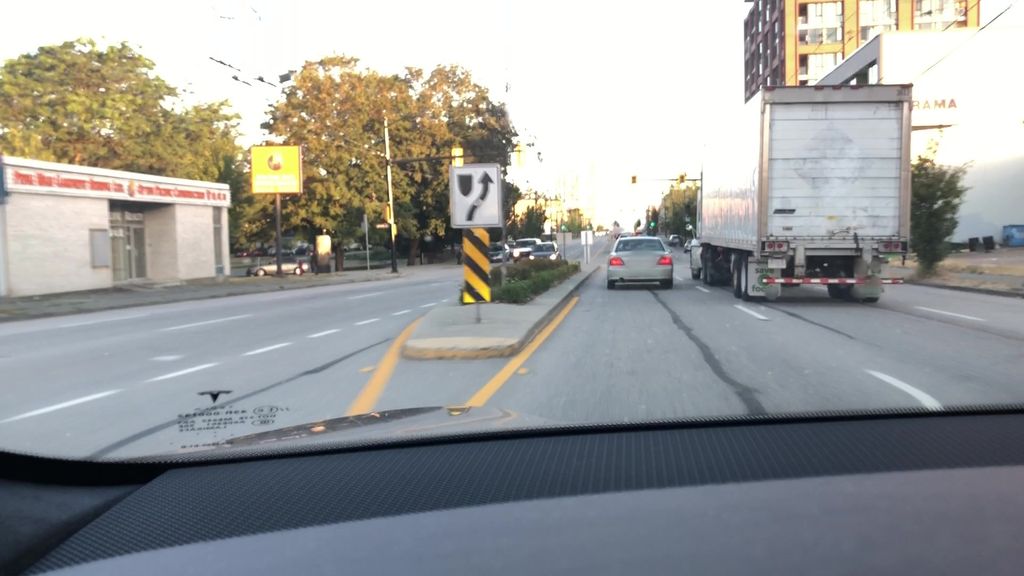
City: vancouver